Brain MRI, modality: ceT1
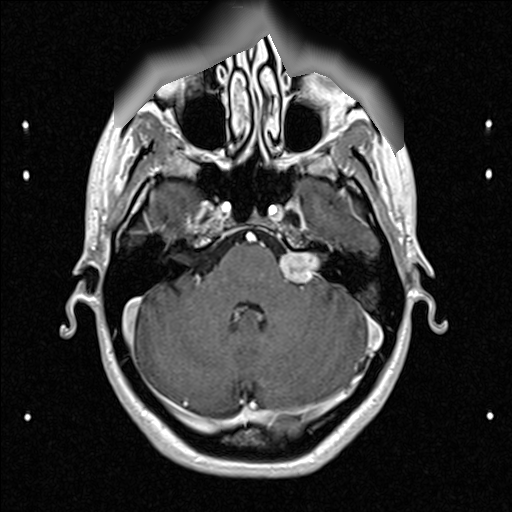